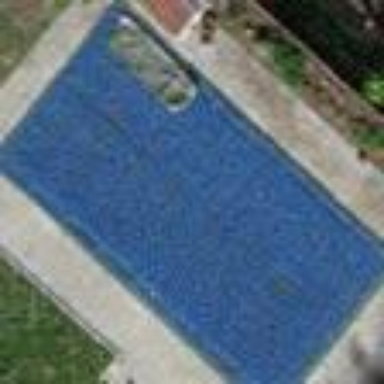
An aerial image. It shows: Outdoor swimming pool in leisure land.